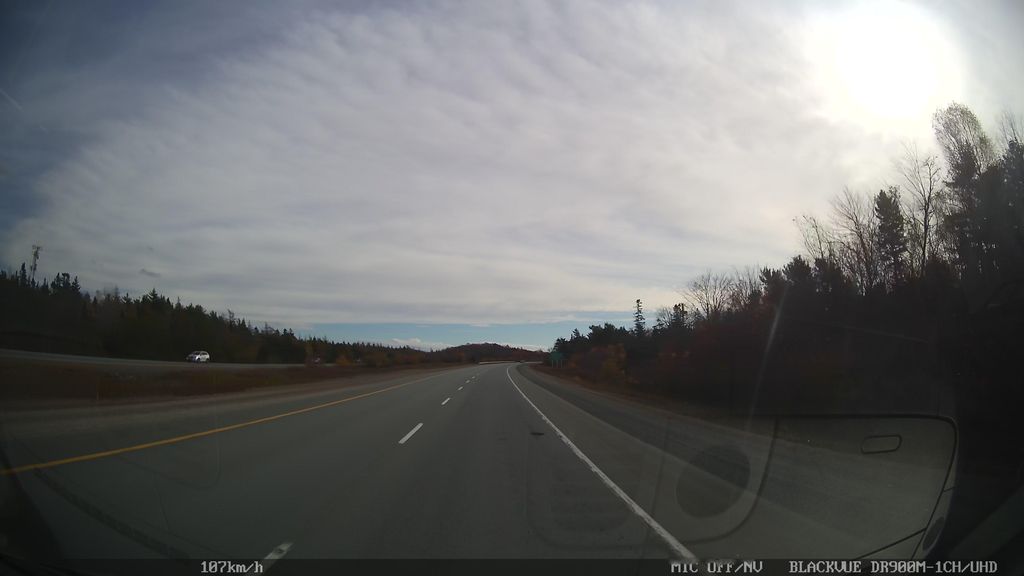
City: halifax